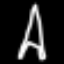
Label: The Eiffel Tower